Chest X-ray:
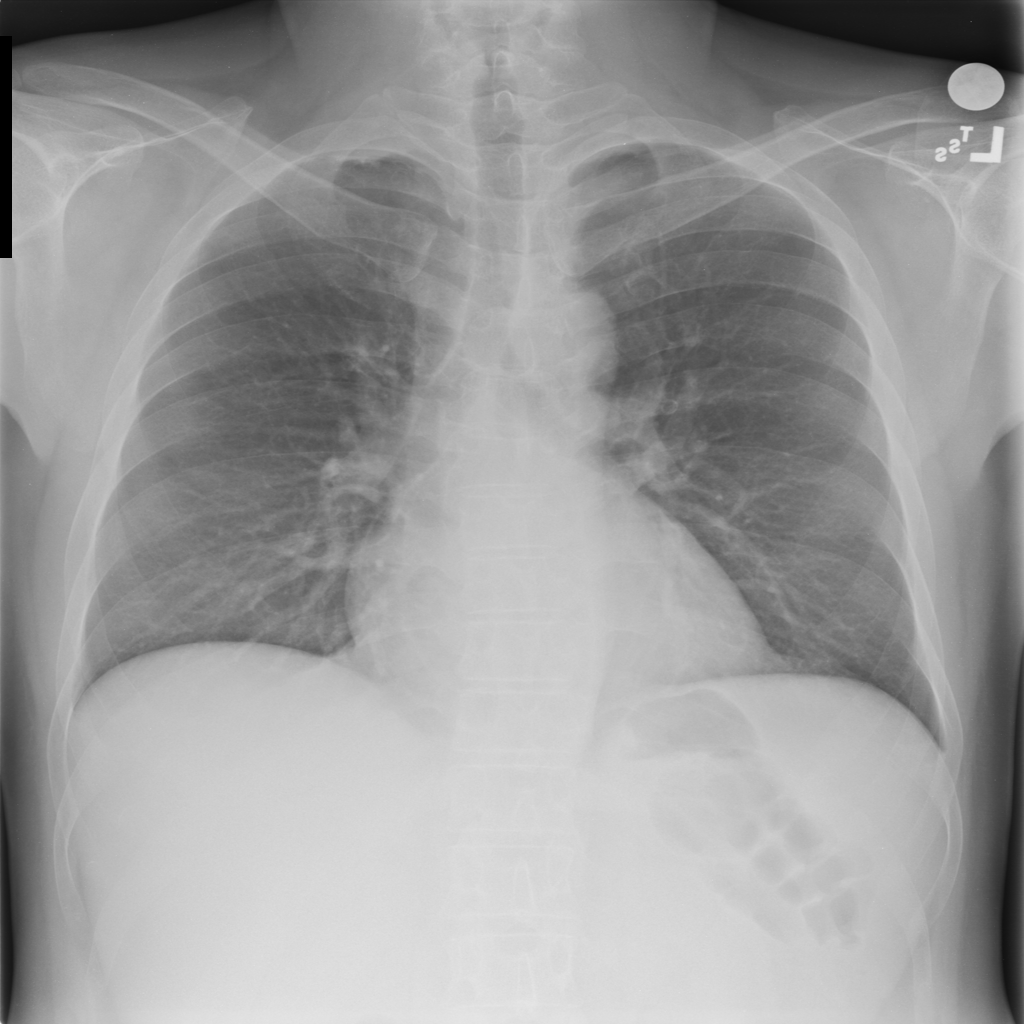
No abnormal finding: yes